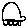
Label: car